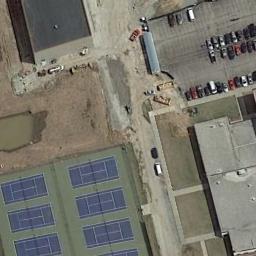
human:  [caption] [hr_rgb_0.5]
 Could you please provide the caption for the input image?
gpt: There are many cars in the parking lot next to the tennis courts .

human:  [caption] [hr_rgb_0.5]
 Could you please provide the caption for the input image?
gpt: There is a small tennis court in the upper left corner .

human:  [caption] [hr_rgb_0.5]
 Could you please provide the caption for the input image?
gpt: The tennis court is on the bare land next to some buildings and the parking lot .

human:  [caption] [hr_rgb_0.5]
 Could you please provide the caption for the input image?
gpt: Tennis court on bare land next to buildings and parking lot .

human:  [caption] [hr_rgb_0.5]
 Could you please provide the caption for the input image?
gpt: The tennis courts are beside a parking lot with some cars .